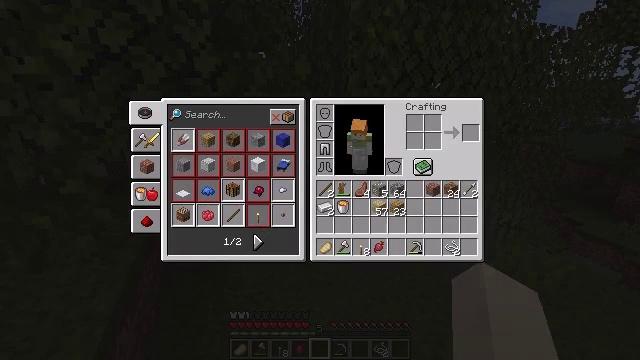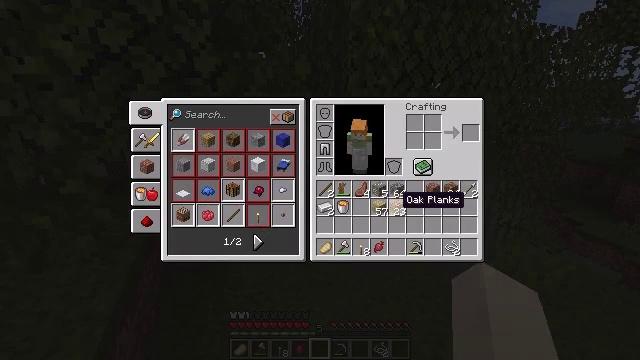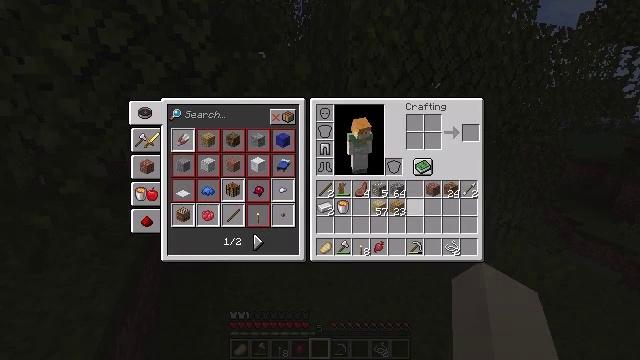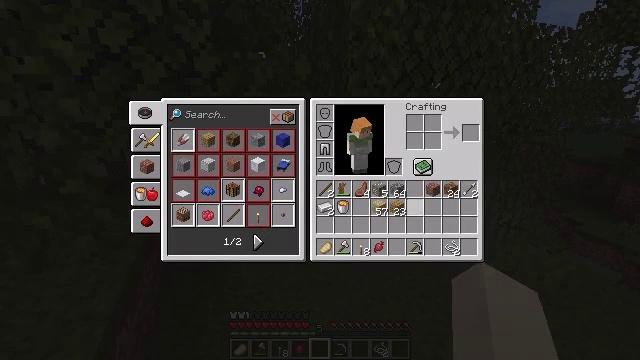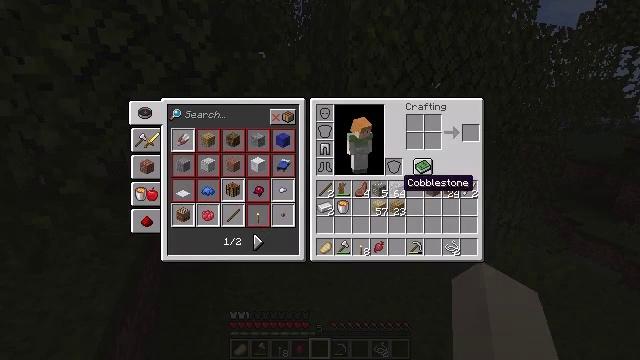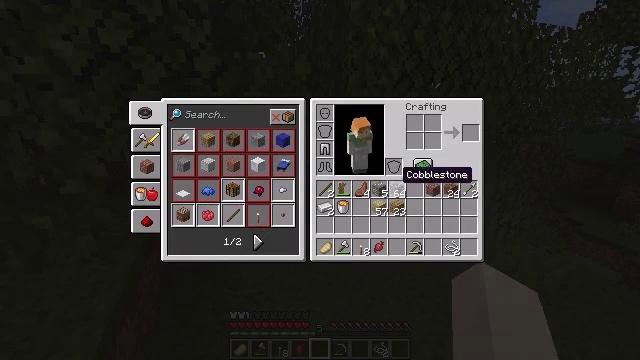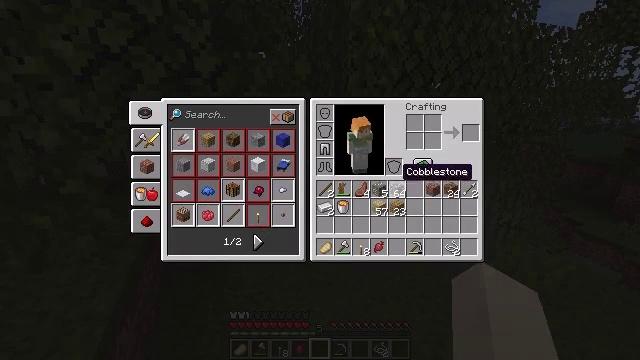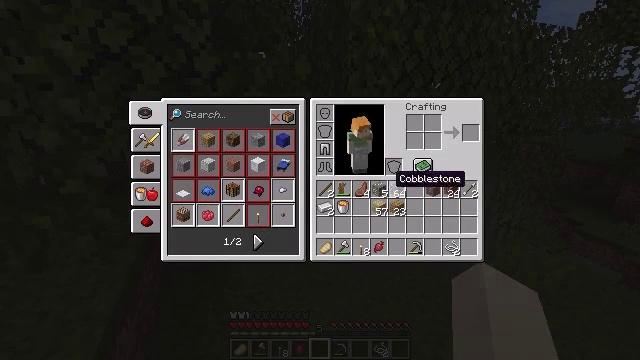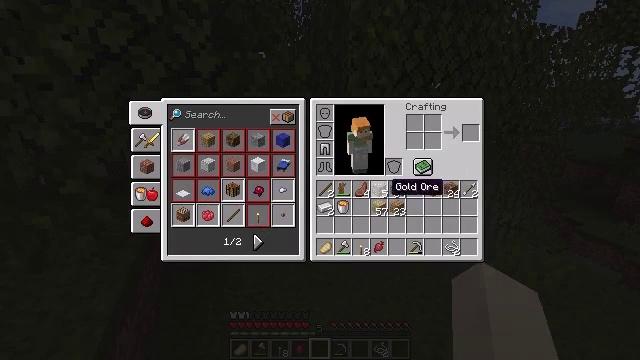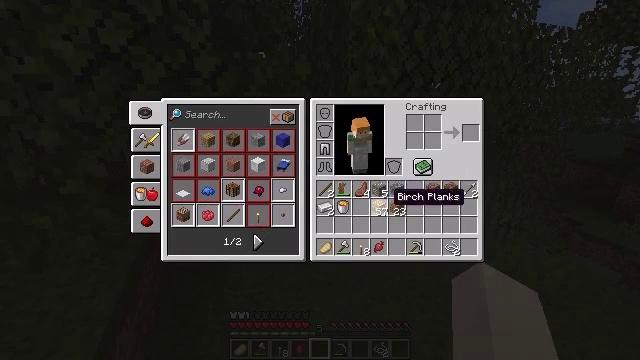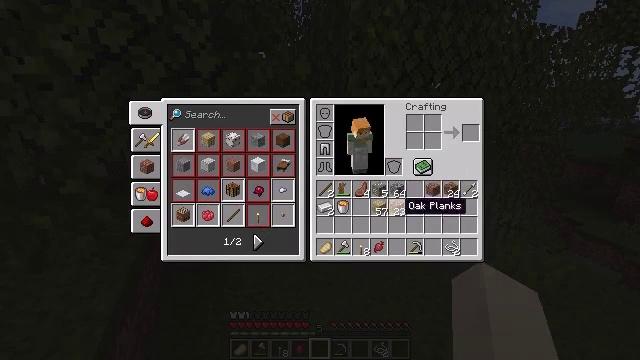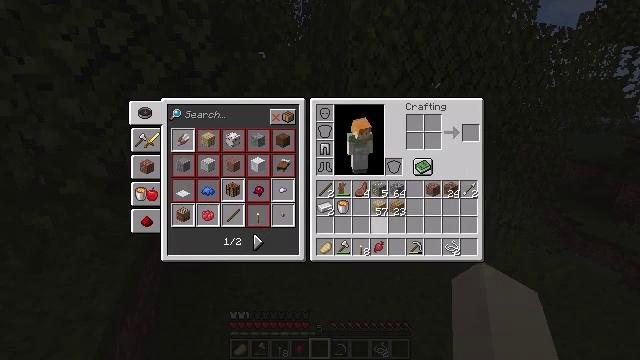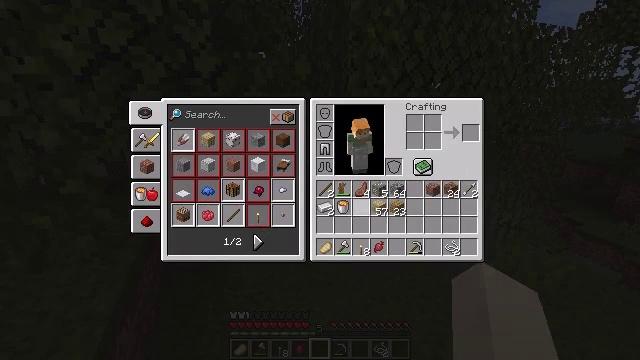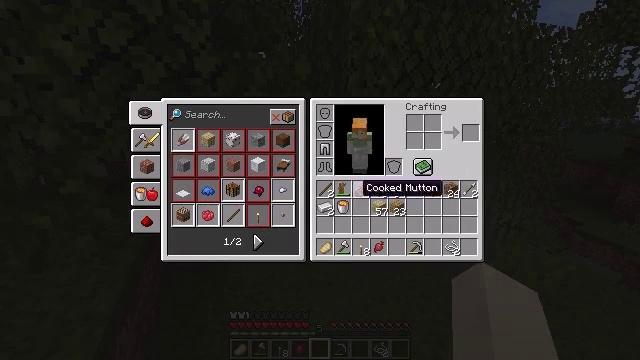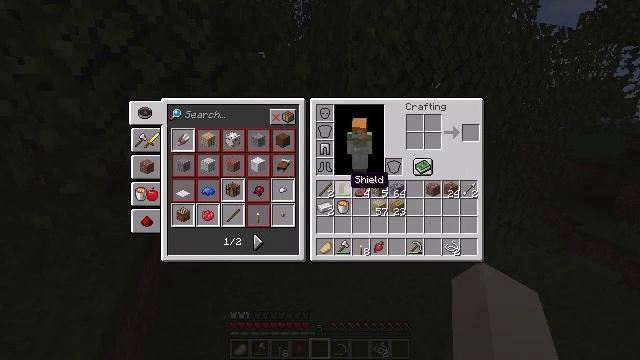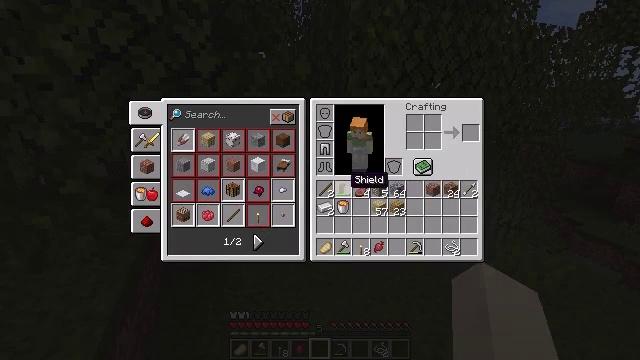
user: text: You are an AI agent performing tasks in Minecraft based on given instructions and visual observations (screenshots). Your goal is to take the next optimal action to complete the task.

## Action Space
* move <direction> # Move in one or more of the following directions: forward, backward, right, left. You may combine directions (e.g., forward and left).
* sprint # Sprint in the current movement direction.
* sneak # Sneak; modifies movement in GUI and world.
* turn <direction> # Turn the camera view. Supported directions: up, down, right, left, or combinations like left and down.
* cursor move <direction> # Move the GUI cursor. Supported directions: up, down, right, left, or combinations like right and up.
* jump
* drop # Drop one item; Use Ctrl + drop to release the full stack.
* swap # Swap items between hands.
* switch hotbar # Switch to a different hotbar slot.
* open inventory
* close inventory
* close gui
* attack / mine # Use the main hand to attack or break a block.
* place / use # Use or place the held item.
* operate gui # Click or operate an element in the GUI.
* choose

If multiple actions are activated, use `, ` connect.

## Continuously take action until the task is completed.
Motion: motion action
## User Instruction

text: Break the grass block.
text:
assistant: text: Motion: cursor move right and up
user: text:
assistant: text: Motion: sneak, cursor move right and up
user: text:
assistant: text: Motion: sneak
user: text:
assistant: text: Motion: sneak, cursor move left and up
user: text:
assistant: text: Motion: sneak, cursor move up
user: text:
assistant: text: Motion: sneak
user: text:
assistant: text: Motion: sneak
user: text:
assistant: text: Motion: sneak, cursor move down
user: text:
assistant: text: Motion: sneak, cursor move down
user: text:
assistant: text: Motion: sneak, cursor move right and down
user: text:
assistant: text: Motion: sneak, cursor move left
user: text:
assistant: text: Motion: sneak, cursor move left and up
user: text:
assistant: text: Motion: sneak
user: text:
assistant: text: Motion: sneak, cursor move left and up
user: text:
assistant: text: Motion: sneak
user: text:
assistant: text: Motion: sneak, operate gui
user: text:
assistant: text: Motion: sneak, operate gui
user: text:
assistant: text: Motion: close inventory
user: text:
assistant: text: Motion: close inventory
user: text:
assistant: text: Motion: move forward, close inventory
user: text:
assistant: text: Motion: move forward, turn left and up, close inventory
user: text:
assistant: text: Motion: move forward, turn left and up
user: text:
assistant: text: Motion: move forward, turn left and up
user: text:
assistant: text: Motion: move forward and move right
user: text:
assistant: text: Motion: move forward and move right
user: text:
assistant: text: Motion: move forward and move right
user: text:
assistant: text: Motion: move forward and move right, turn up
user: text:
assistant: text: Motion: move forward and move right, turn up
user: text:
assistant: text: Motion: move forward
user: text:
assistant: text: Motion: move forward